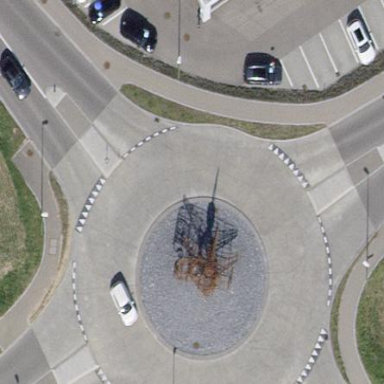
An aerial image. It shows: Unclassified road that forms roundabout at the junction.